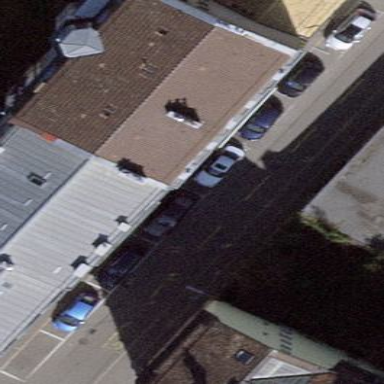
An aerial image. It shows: Street-side parking area with parallel orientation on asphalt surface.